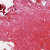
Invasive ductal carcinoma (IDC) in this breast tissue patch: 0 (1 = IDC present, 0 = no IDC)